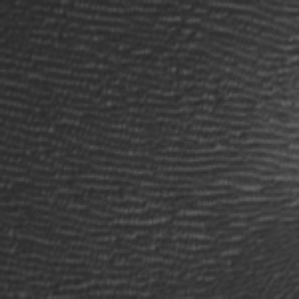
Label: frost